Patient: sex M, age 74
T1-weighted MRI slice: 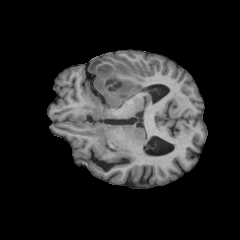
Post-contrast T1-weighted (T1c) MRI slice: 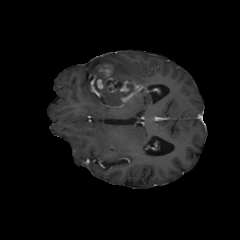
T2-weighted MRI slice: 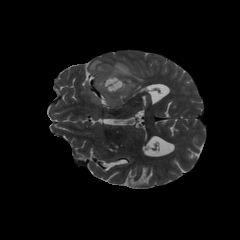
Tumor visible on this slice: yes
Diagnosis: Glioblastoma, IDH-wildtype
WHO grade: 4